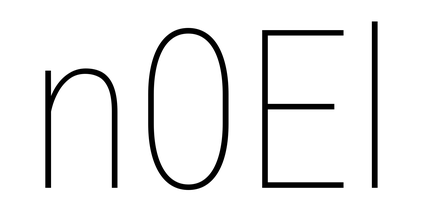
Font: Roboto_Condensed_Thin